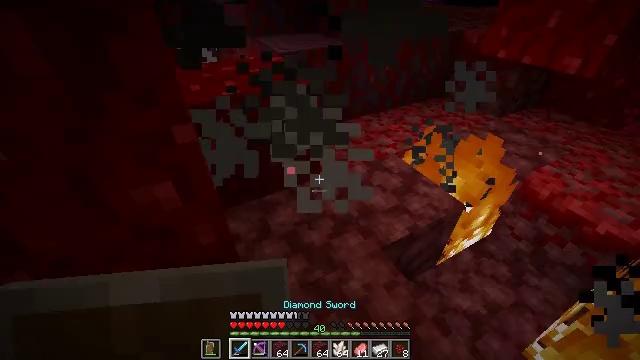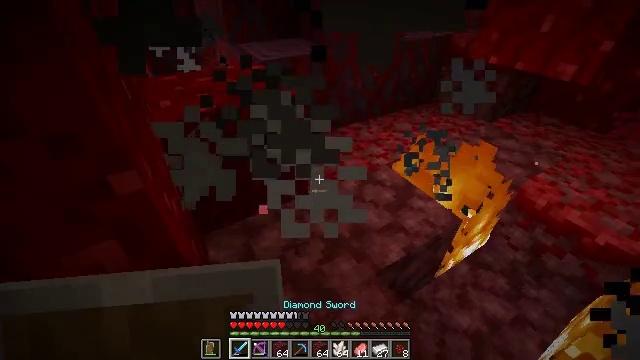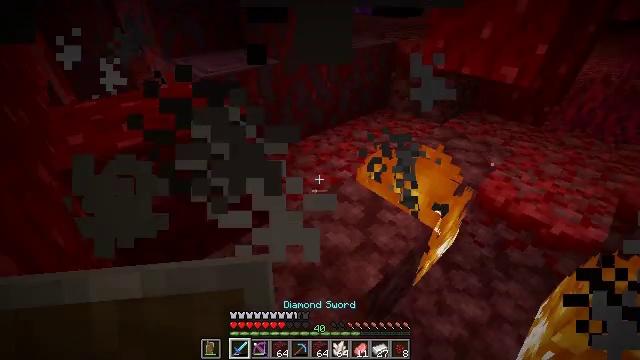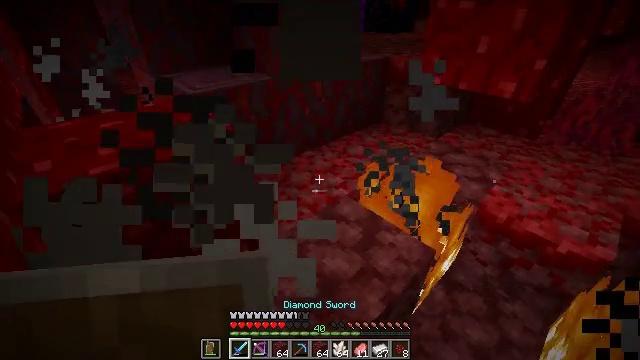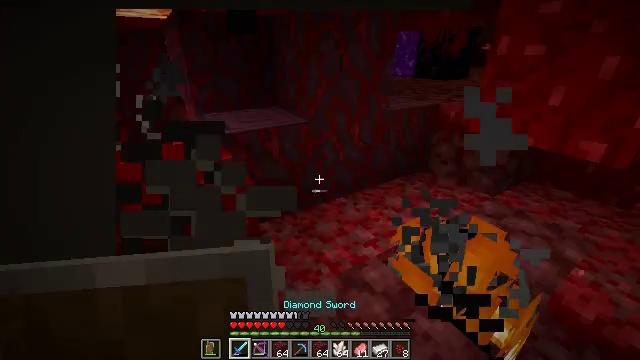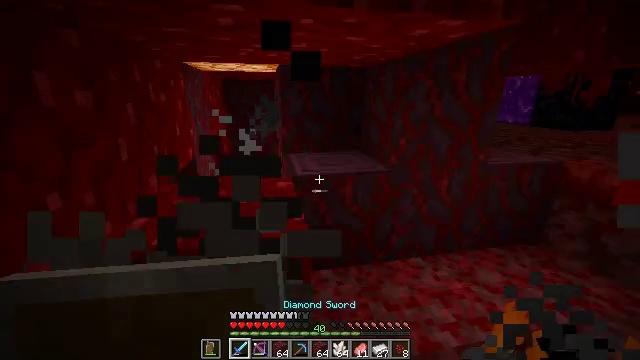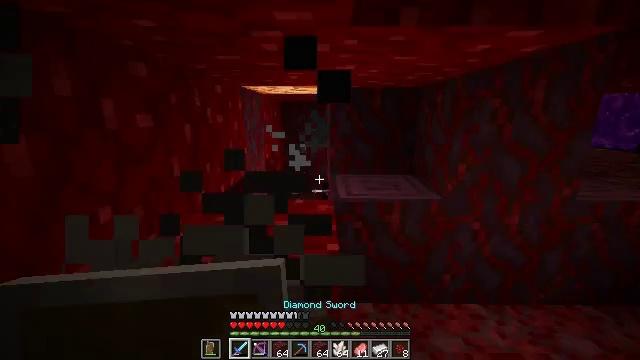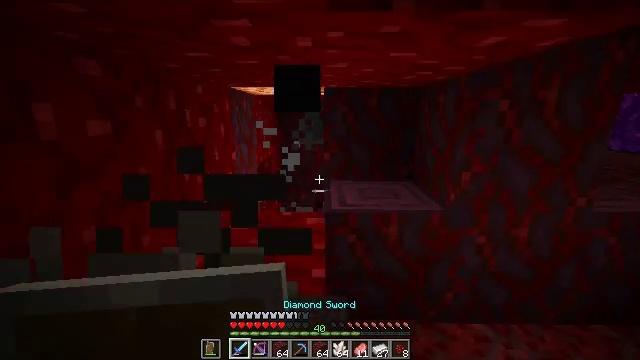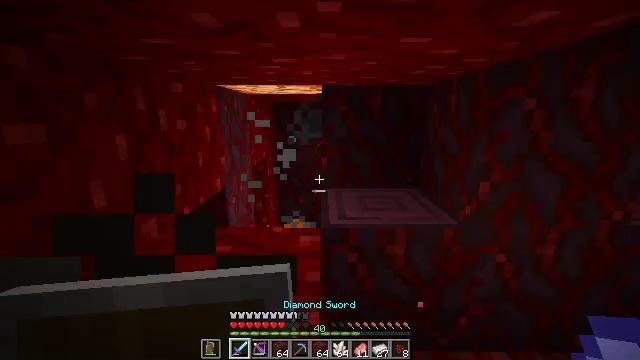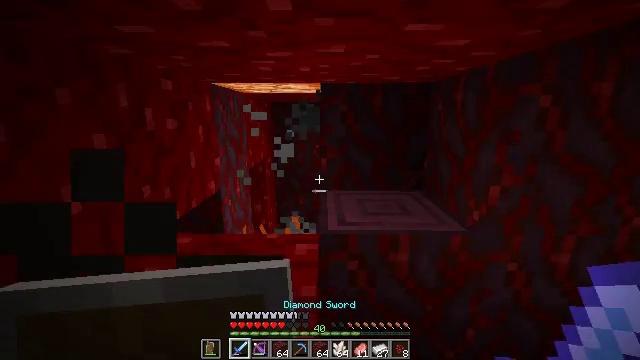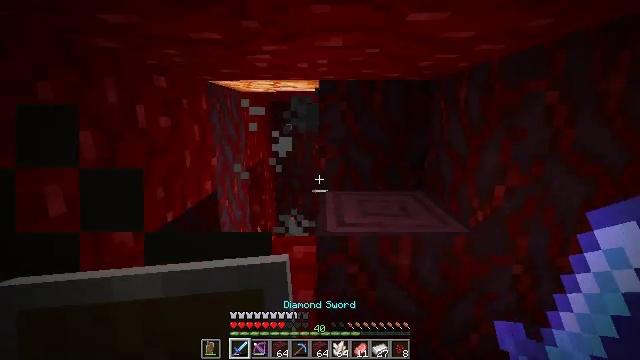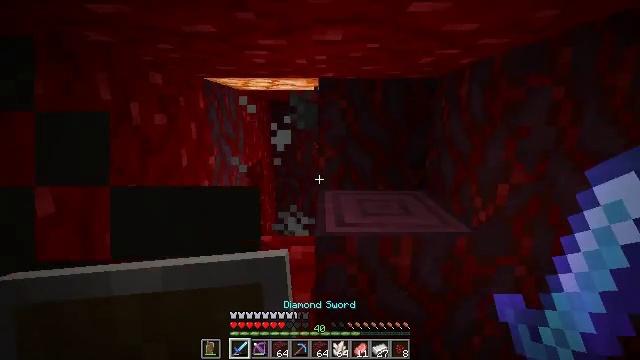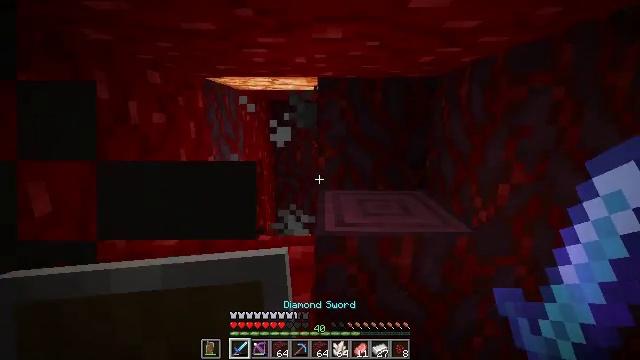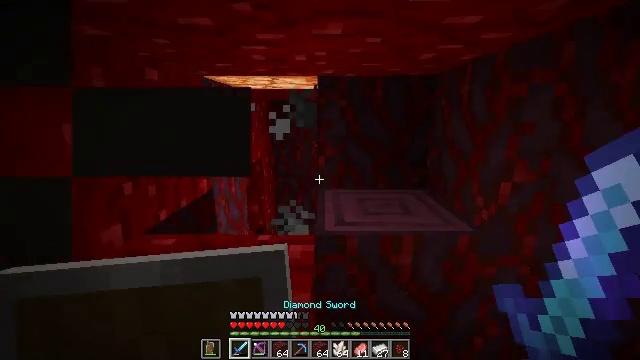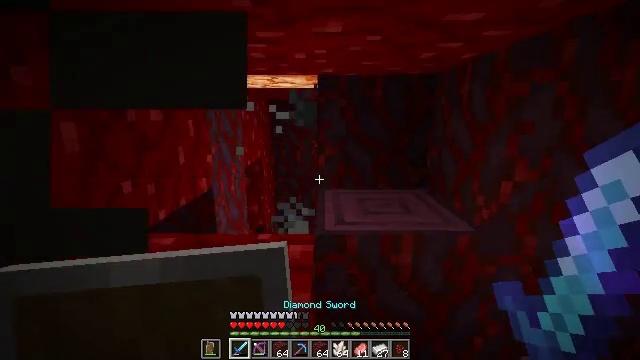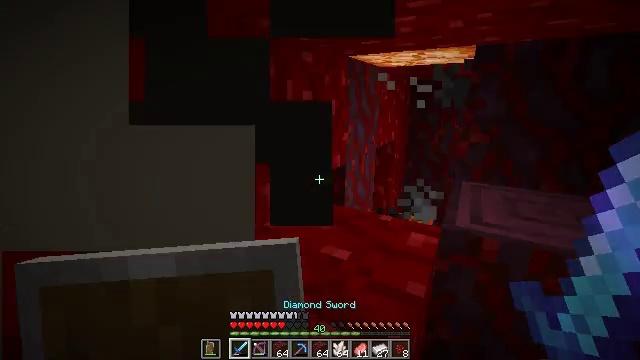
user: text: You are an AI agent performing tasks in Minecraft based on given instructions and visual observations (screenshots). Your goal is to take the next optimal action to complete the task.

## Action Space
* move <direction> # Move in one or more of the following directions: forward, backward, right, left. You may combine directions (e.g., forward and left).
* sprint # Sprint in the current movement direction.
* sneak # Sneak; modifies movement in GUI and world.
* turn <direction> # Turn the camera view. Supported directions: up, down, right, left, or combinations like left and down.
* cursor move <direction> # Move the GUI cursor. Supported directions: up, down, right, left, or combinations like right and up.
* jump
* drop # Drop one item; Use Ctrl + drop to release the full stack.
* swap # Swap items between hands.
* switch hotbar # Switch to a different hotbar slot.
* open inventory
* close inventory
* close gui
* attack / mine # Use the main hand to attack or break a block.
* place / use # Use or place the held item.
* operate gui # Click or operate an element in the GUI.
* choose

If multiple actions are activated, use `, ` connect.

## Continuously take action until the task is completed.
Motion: motion action
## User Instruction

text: Drop a netherrack.
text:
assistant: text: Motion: move forward, turn right
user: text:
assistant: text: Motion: move forward, turn right and up
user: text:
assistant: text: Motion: move forward and move right, turn right and up
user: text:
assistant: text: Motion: move forward and move right, turn left and up
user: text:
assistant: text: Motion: move forward and move right, turn left and up
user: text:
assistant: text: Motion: move forward, turn left and up
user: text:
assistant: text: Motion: move forward
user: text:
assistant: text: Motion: move forward
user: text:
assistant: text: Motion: no_op
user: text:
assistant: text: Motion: no_op
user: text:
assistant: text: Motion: no_op
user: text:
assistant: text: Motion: no_op
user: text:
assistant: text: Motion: no_op
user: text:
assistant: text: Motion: no_op
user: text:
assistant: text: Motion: turn left and down
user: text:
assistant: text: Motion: turn left and down
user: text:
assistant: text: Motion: turn left
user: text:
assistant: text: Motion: move left
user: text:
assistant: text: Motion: move forward and move left
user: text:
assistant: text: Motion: move forward and move left
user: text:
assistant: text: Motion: move forward and move left
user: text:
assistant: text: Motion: move forward and move left
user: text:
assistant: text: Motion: move forward and move left
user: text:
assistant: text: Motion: move forward and move left
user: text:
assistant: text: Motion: move forward and move left
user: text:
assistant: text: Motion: move forward and move left
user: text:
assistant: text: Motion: move forward and move left
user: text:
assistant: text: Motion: move forward and move left
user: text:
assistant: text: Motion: move forward and move left
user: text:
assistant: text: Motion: move forward and move left